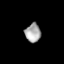
Tissue: lung
Cell type: Others
Senescence score: 0.2301
Nuclear area (px): 286
Mean DAPI intensity: 165.633